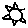
Label: sun